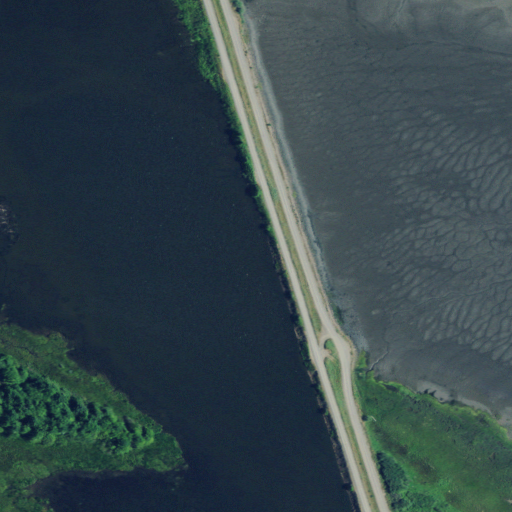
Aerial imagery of levee in Oregon named Bayocean Dike containing open water, herbaceous wetlands, medium intensity development, woody wetlands, low intensity development, barren land, and high intensity development